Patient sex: M
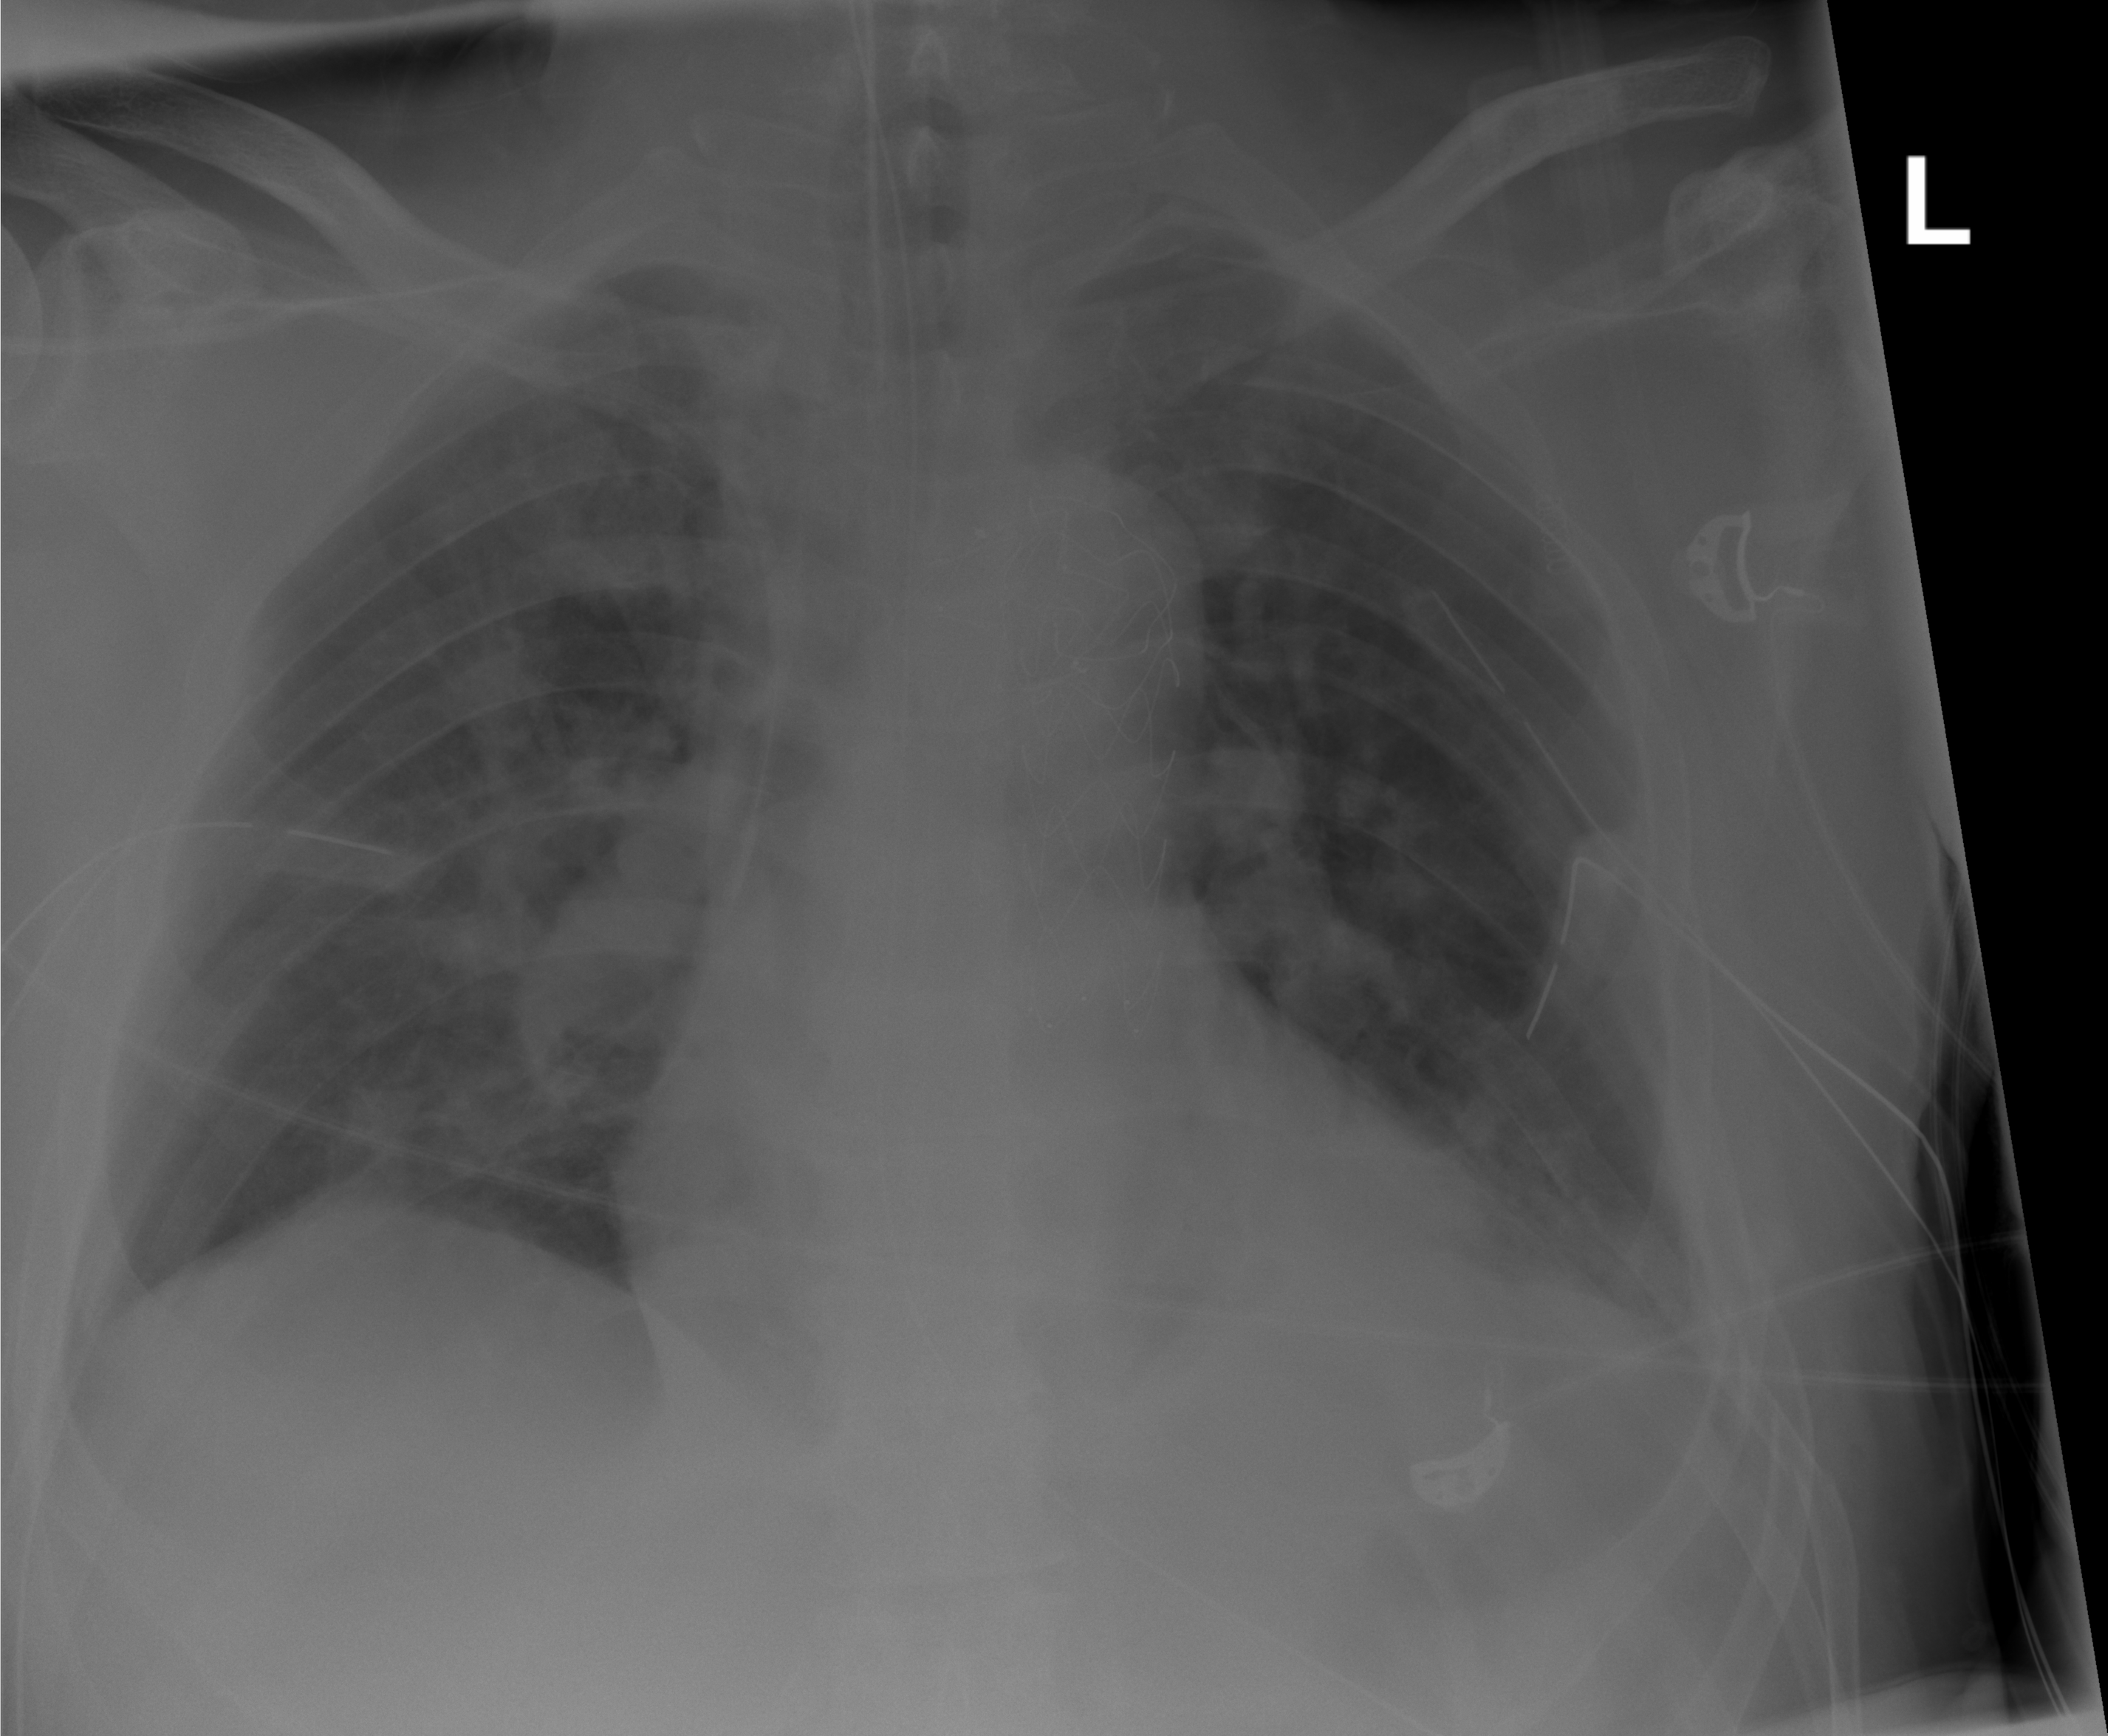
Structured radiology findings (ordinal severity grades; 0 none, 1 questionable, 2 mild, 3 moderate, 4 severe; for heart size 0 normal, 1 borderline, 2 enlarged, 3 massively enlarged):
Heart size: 0
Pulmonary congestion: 2
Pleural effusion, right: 0
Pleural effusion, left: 0
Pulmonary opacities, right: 2
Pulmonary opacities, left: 2
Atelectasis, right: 0
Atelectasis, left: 2